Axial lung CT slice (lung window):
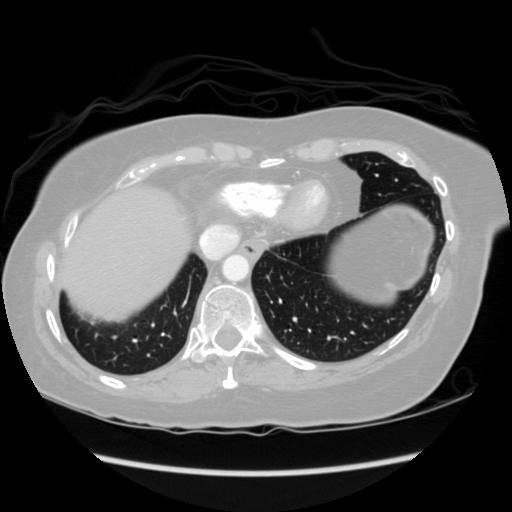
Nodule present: no